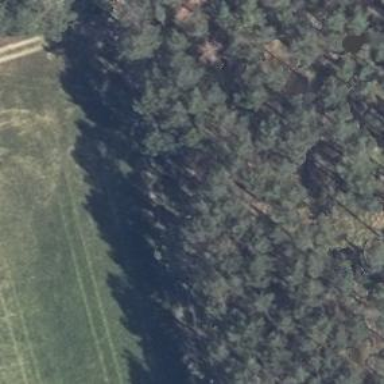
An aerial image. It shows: Hunting stand.